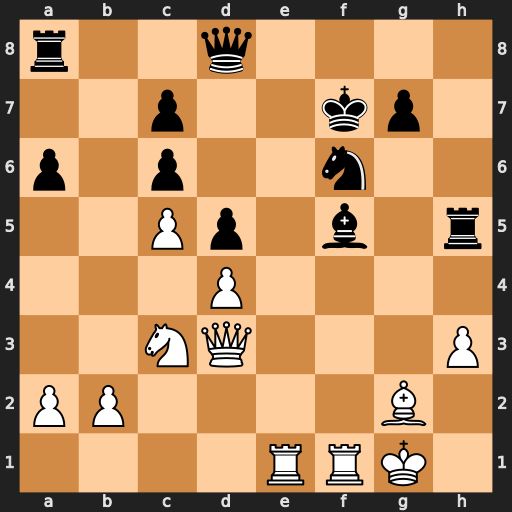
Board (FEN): r2q4/2p2kp1/p1p2n2/2Pp1b1r/3P4/2NQ3P/PP4B1/4RRK1
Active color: w
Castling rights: -
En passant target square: -
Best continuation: Rxf5 Rxf5 Qxf5